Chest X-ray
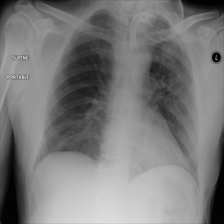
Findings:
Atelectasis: negative
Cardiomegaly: negative
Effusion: negative
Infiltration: positive
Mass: negative
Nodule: negative
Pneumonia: negative
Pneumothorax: negative
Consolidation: negative
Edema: negative
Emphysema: negative
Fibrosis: negative
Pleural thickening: negative
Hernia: negative